Interaction volume radius: 5 \u00c5
Interaction volume height: 25 \u00c5
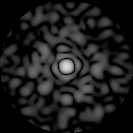
Disorder parameter: 0.8687